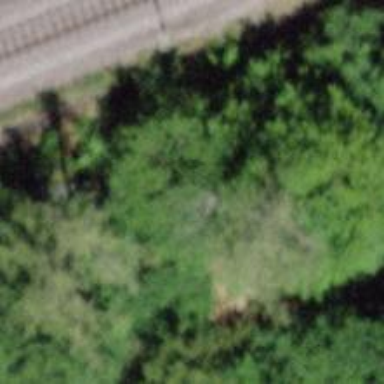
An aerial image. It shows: Bench.